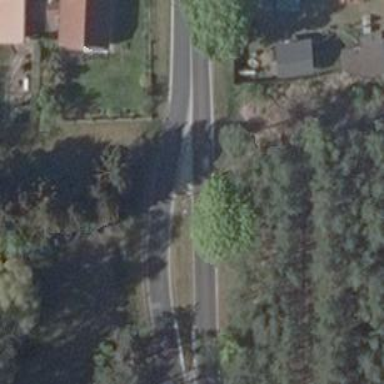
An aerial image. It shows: Chicane for traffic calming.